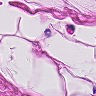
Metastatic tissue present: no